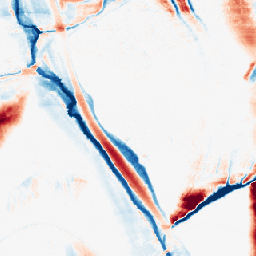
Category: morphological
Decomposition family: morphological_ellipse
Decomposition parameters: operation: average
width: 10
height: 50
Upsampling method: nearest
Upsampling parameters: scale: 8
Upsampling scale: 8